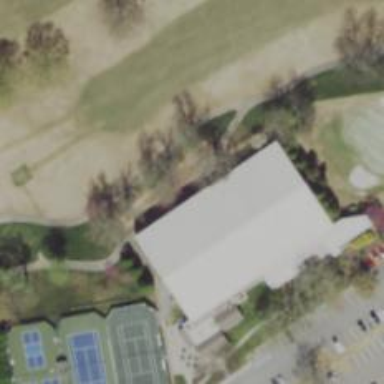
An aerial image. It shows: Path designed for golf carts.